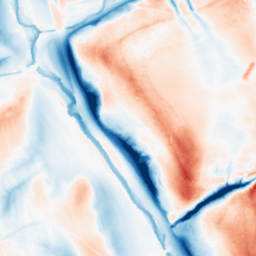
Category: classical
Decomposition family: gaussian_anisotropic
Decomposition parameters: sigma_x: 20
sigma_y: 5
Upsampling method: cubic_mitchell
Upsampling parameters: scale: 4
Upsampling scale: 4